Question: I am trying to make a very simple application where one can publish posts. I want each entry on the post page to be sorted by '{ createdAt: -1 }'. When I first visit the page, this works. However, when I make a new post, it appends to the bottom of the page.

(notice latest post is at bottom). When I reload the page, it does seem to work and sort correctly, but immediately after submitting, it goes to the bottom.
My serverside code is as follows ('/server/publications.js'):
'''
Meteor.publish('posts', function(limit) {
limit = limit || Meteor.settings.public.pageLimit;
check(limit, Number);
var options = {
sort: { createdAt: -1 },
limit: limit
};
return Posts.find({}, options);
});
'''
On my client, I have this ('/client/subscriptions.js'):
'''
Meteor.subscribe('posts');
'''
How can I make the posts sort correctly immediately after submitting?
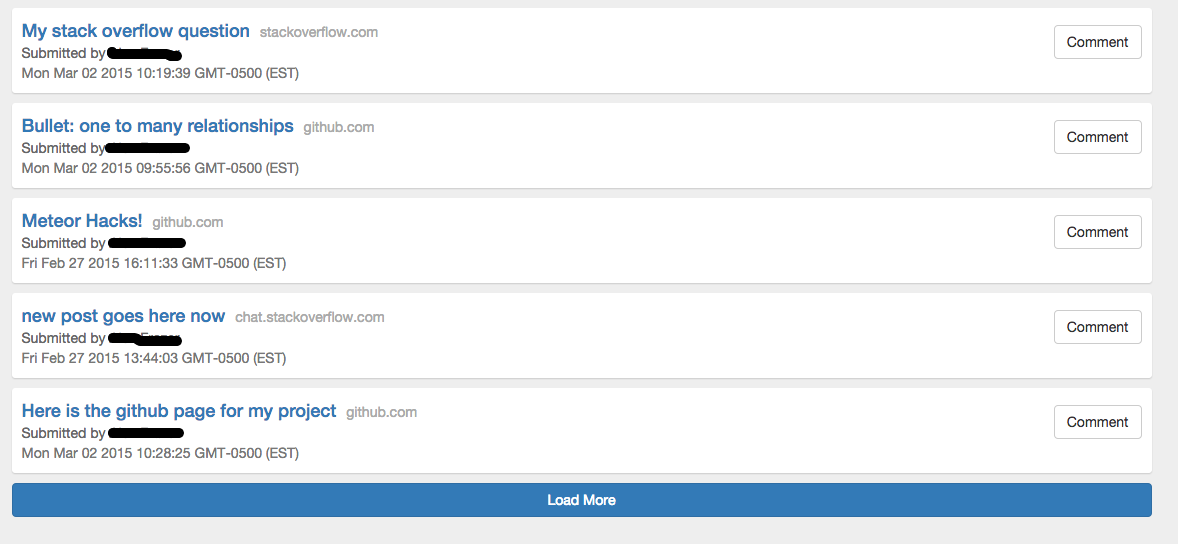
Answer: Lets make that subscribe reactive.
'''
Tracker.autorun(function(){
Meteor.subscribe('posts');
}
'''
Why don't make a simple 'Publish-Subscribe'
and use this helper? on the 'clien't side.
'''
Template.postsExample.helpers({
posts: function() {
return Posts.find({}, {sort: {submitted: -1}});
}
});
'''